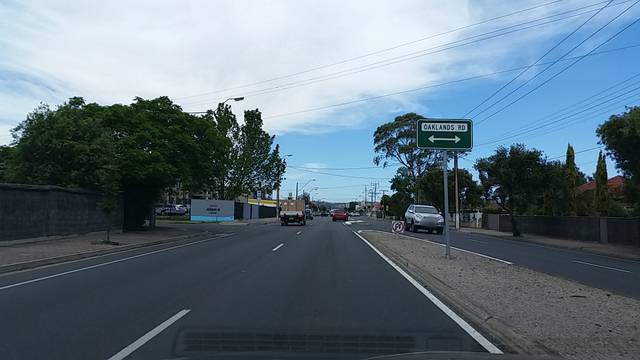
Region: Australia
Coordinates: -34.995, 138.529